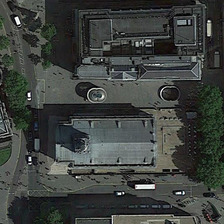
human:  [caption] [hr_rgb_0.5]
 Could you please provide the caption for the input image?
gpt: a church with blue roof and a square building are surrounded by two roads decorated with trees .

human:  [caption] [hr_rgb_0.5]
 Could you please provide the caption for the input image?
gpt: at the coner of the streets sits a rectangular church .

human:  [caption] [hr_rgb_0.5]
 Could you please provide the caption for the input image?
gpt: a church with blue roof and a square building are surrounded by two roads decorated with trees .

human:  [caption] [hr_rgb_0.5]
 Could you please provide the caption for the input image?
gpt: the dark cyan rectangle church with some trees beside is at the corner of the street .

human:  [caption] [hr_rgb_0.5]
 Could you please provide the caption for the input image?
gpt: a church is surrounded by several other buildings and green trees .